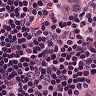
Metastatic tissue present: yes